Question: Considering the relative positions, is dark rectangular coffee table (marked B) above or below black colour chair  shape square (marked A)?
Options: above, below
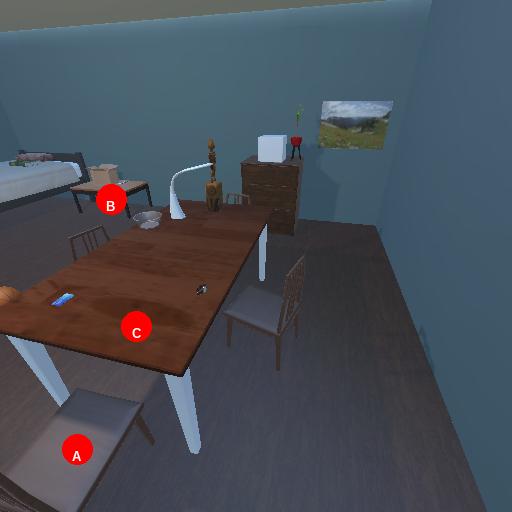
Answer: above